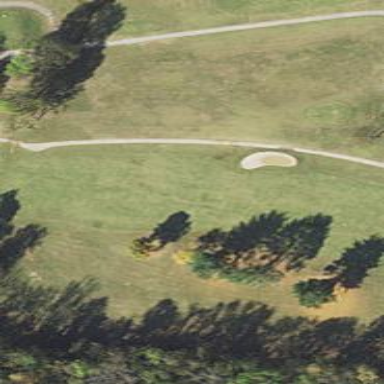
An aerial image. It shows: Grassy area designated as golf fairway.